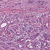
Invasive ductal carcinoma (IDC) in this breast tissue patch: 1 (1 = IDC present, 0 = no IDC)